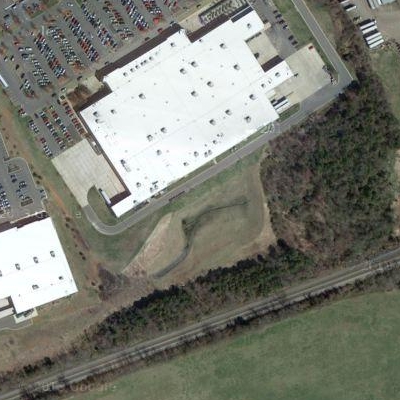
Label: cIndustry